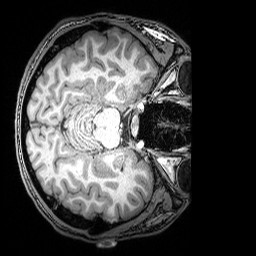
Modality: T1w
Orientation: axial
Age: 20
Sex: male
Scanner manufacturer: siemens
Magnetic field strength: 3 T
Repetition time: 2.53 s
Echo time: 0.00388 s